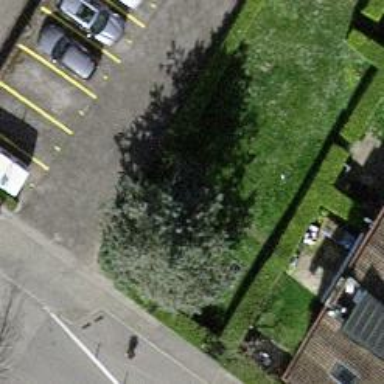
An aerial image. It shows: Evergreen tree with needle-leaved leaves.